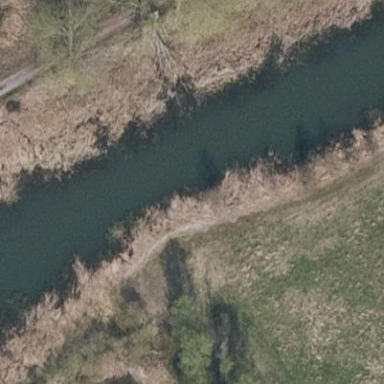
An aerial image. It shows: Wetland area dominated by reedbeds.